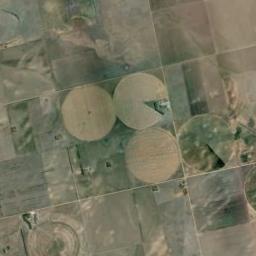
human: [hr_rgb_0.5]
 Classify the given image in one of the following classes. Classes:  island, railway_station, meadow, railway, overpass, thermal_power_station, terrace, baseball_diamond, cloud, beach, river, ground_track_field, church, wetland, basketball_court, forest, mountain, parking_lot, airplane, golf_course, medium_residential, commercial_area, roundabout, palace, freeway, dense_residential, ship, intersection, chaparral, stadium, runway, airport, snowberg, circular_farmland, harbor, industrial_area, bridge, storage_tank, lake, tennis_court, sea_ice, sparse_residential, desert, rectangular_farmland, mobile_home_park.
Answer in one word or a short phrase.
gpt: circular_farmland